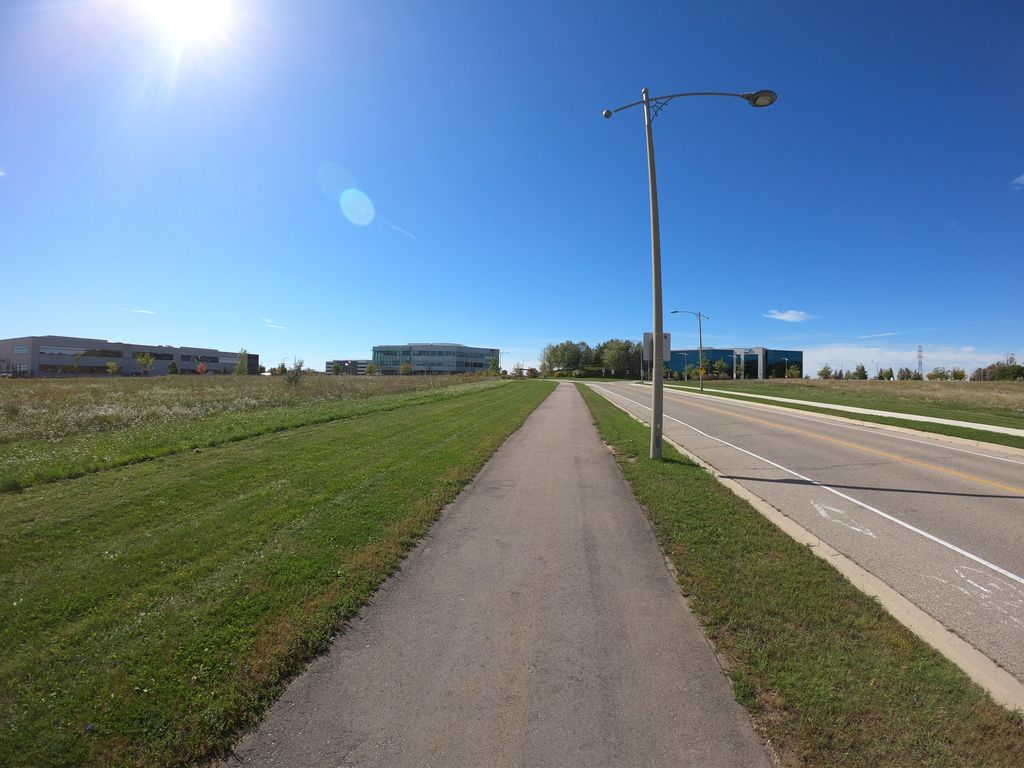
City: kitchener-waterloo